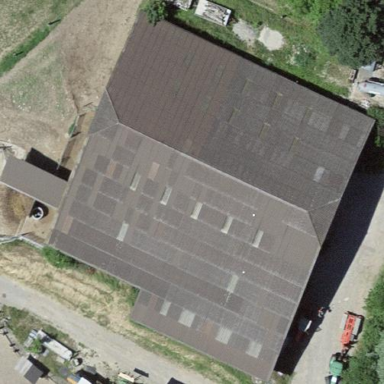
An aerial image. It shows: Shed.